Interaction volume radius: 5 \u00c5
Interaction volume height: 45 \u00c5
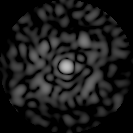
Disorder parameter: 0.8238